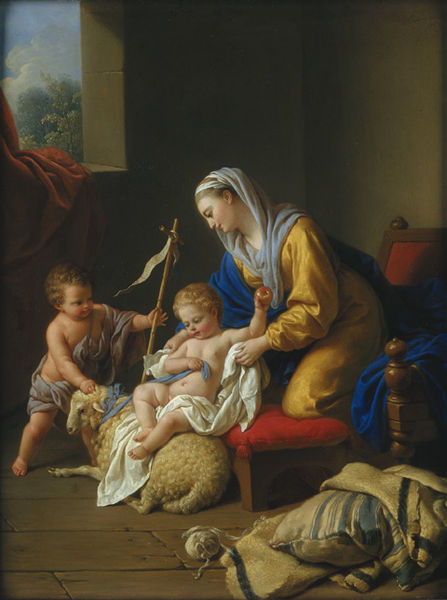
Titel: Maria mit dem Kinde und dem Johannesknaben
Künstler: Louis Jean François (l'aîné) Lagrenée
Standort: Karlsruhe
Institution: Staatliche Kunsthalle Karlsruhe
Schlagwörter: baum, blau, blätter, gemälde, gott, haut, himmel, kopf, nackt, schatten, umhang, weiß, wolken, bäume, gelb, grün, landschaft, menschen, sitzen, äste, braun, fenster, frau, hell, holz, kleid, kleider, licht, raum, stuhl, zimmer, ausblick, blick, haus, rot, schleier, tier, tuch, wolke, alt, blond, gesichter, wand, arme, band, barock, gesicht, johannes, kleidung, leinen, stein, täufer, innenraum, möbel, vorhang, öl, natur, kirche, boden, auge, gewand, gold, haare, interieur, mantel, sessel, sitzend, stoff, tücher, decke, kind, klassizismus, mutter, gebeugt, locke, locken, genre, kinder, sack, stock, engel, putte, putto, fell, apfel, kopfbedeckung, orang, liebe, ruhe, sofa, ecke, lehne, sitz, zwei, stab, fahne, flagge, jungen, knaben, säcke, mauer, lila, kahl, baby, platz, bank, dielen, hocker, schemel, französisch, kissen, thron, gardinen, polster, diele, holzboden, spielen, kopftuch, stricken, wolle, gestreift, streifen, bett, deutsch, bretter, junge, knie, nazarener, harmonie, spiel, lamm, schaf, kreuz, religion, amme, geld, nakt, fliesen, knien, nonne, fußbank, frieden, wimpel, betrachten, zuneigung, liege, beugen, christus, jesus, ostern, pieta, hilfe, mittelalter, warme farben, heiliger, barocj, heilige, speer, golden, scheife, heilig, steinboden, maria, madonna, mutter gottes, babies, tunika, schafbock, hirte, welt, schaft, rennaissance, auferstehung, sorgen, sorge, sitzplatz, liebevoll, heilige familie, jesuskind, decken, maria mit kind, raffael, mutterliebe, jute, knäuel, knäul, vorgang, kreuzstab, jesusind, cornelius, tante, lamm gottes, zu hause, famile, christliche ikonographie, windel, mama, agnus dei, gol, bodenbretter, sohn gottes, kanapee, kümmern, selles, frieder, jutesack, ornag, fahme, 18. jahrhundert, ausblick#, 2 kinder, schaf apfel mutter zwei kinder, innenraumfenster, fürsorglichkeit, beugt, kissen#, meria